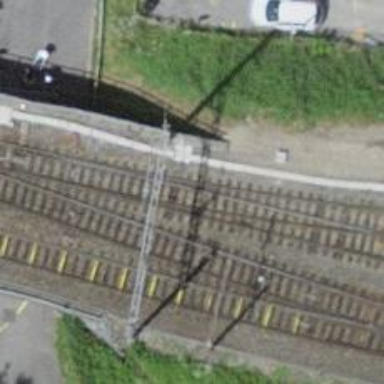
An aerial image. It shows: Railway bridge with electrified tracks supported by contact line. This bridge is part of service yard with single track and operates at 3000 and 15000 voltage.